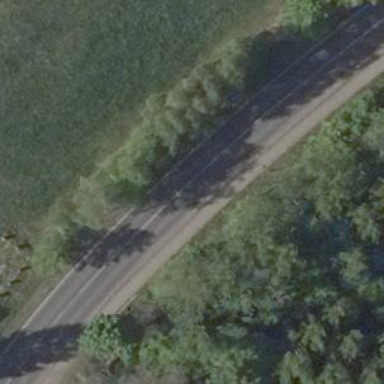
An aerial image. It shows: Primary highway with asphalt surface. There is cycle track on the left side.